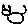
Label: cat